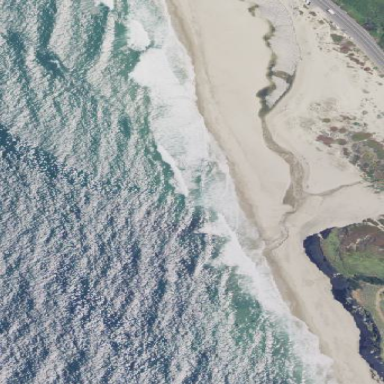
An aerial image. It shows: Scenic beach with natural beauty.